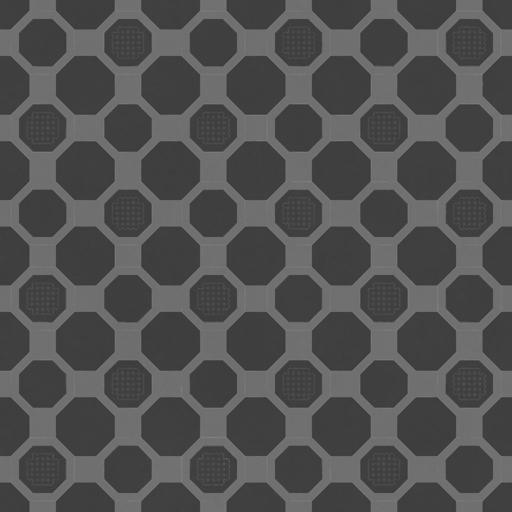
Tags: metal plates panels scifi